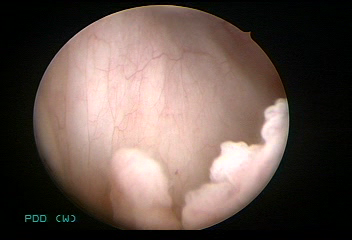
Modality: WLC
Class: Malignant
Subclass: HighGradePapillary
Lesion: L2
Stage: Ta
Morphology: Papillary
Bladder cancer association: Yes
Annotated structures: Tumor